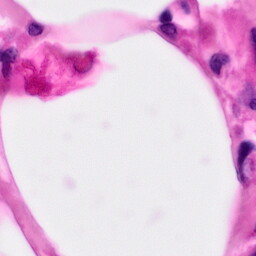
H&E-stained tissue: Pancreatic